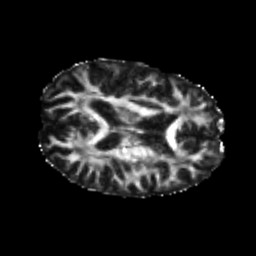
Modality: FA
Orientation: axial
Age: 24
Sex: male
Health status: healthy
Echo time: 0.074 s